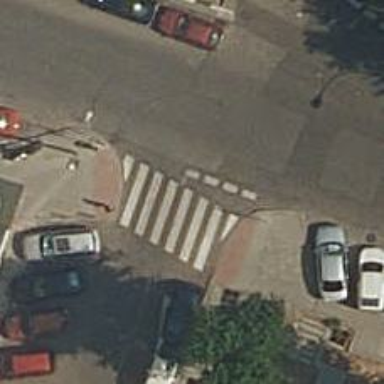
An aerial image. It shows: Zebra crossing on the road.